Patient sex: M
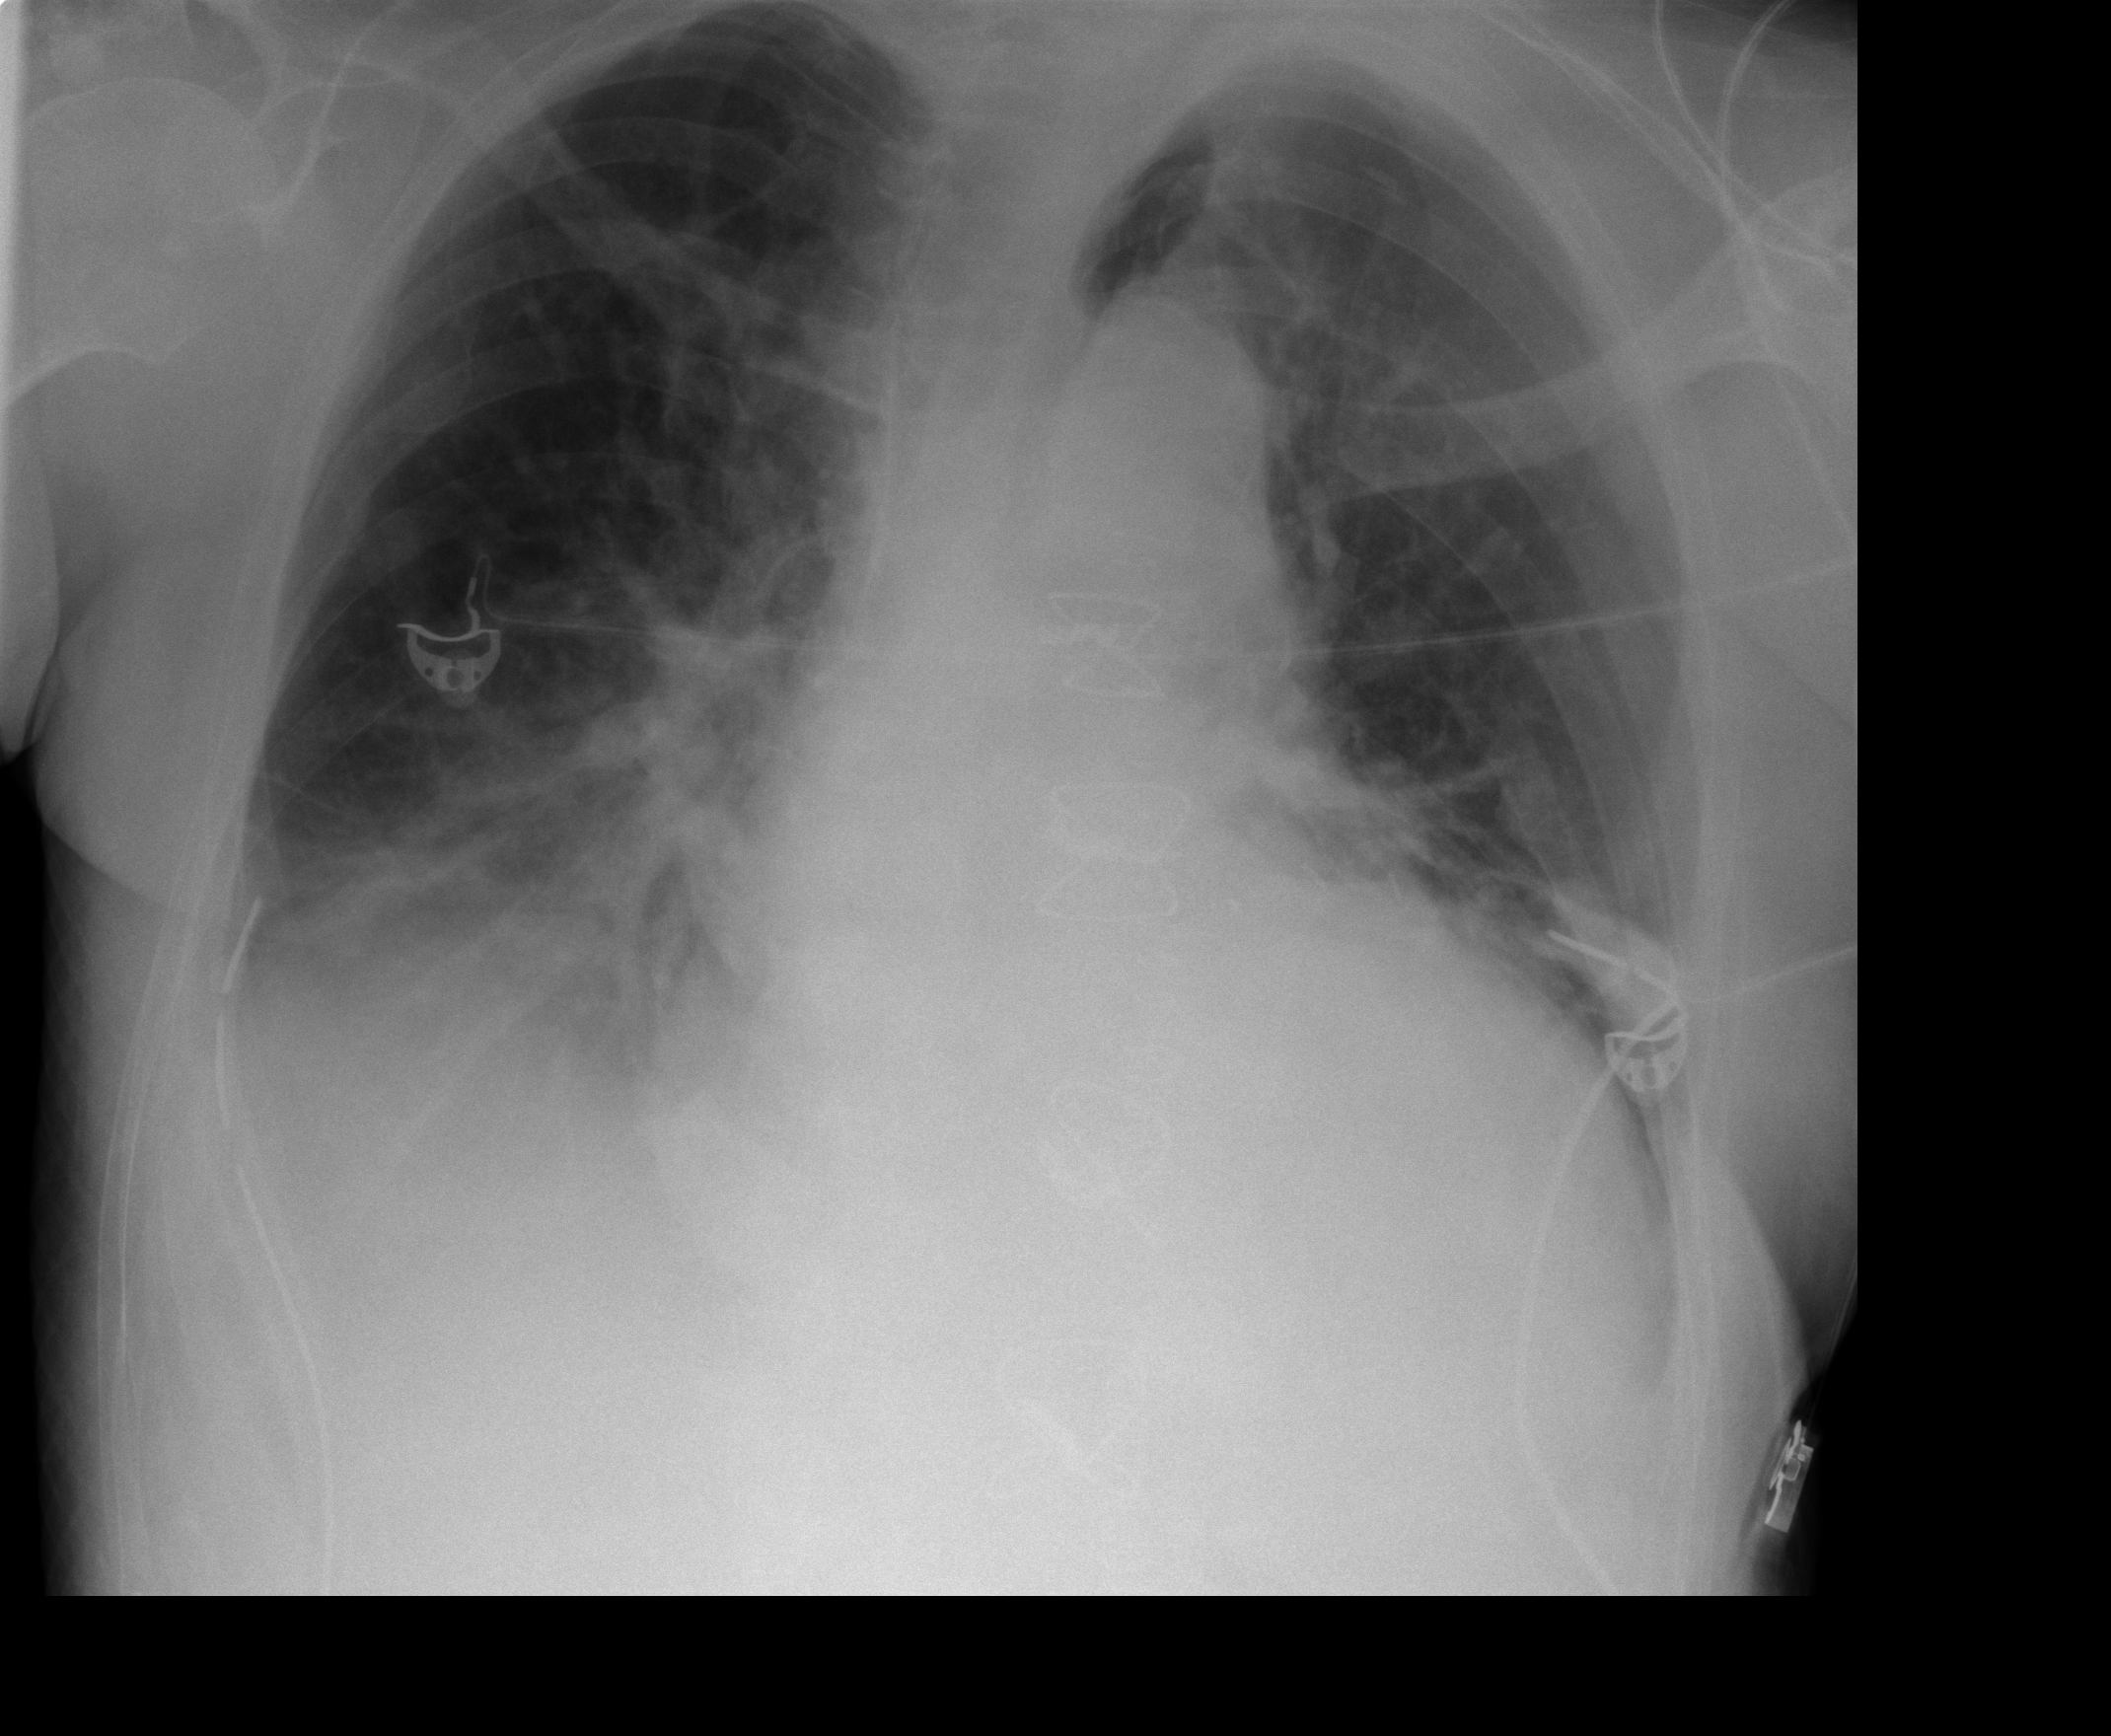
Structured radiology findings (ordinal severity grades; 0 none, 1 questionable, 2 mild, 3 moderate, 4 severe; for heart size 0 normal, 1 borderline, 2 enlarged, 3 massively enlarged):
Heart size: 2
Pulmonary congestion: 2
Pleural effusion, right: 2
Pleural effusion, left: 0
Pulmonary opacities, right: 2
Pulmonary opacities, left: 0
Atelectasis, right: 2
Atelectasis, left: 2